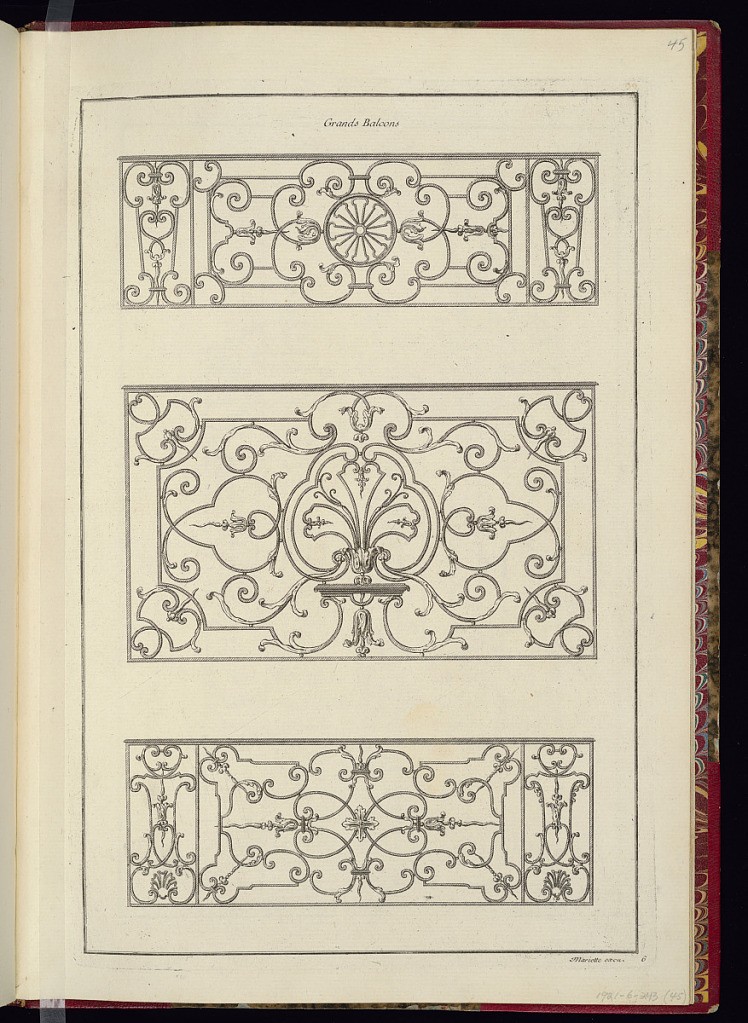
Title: Grands Balcons
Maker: Jean Mariette, French, 1660–1742
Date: c. 1737
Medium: Etching and engraving on paper
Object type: Print
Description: Three ornamental balcony designs, stacked vertically on the page. The open metalwork designs feature scrolling bands, leaves, s- and c-curves, rosettes, and palmettes. The plate is numbered but not signed.